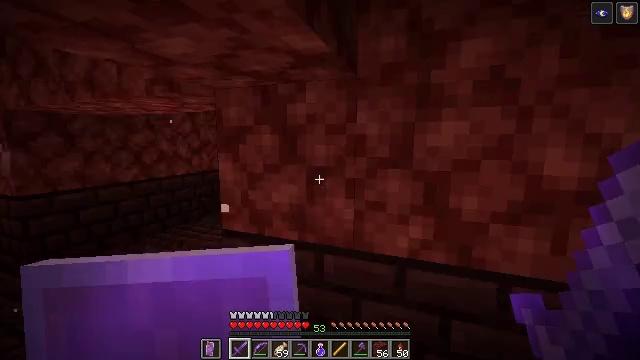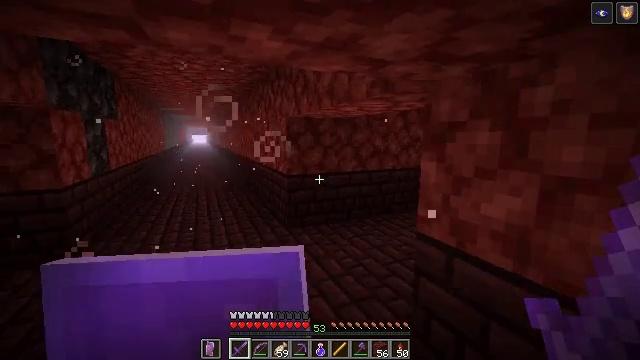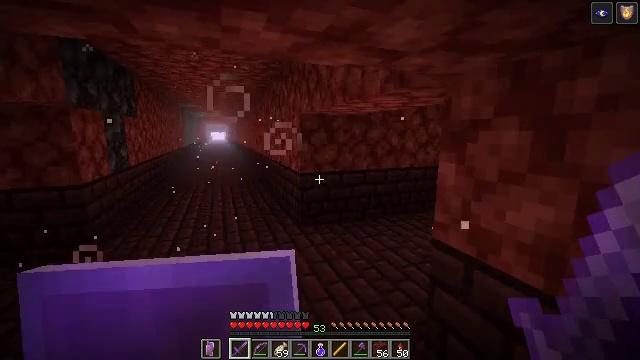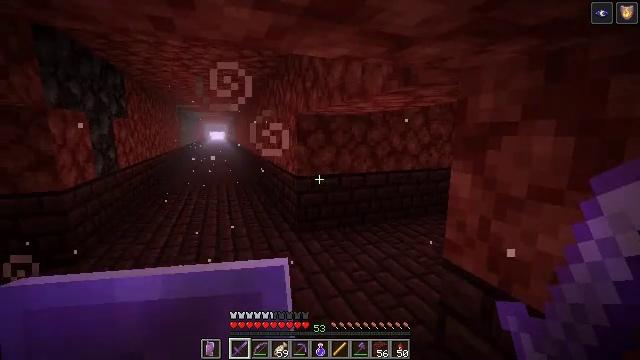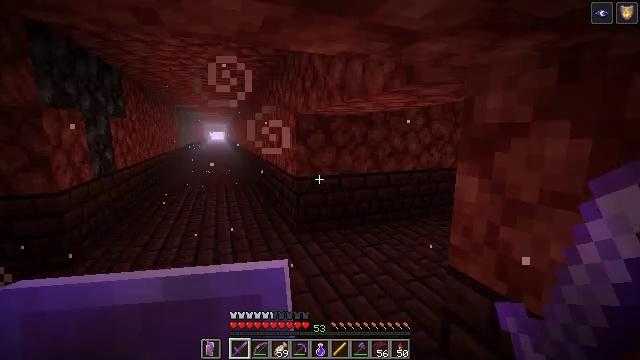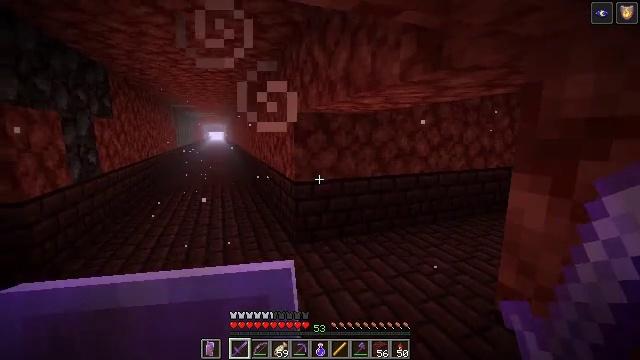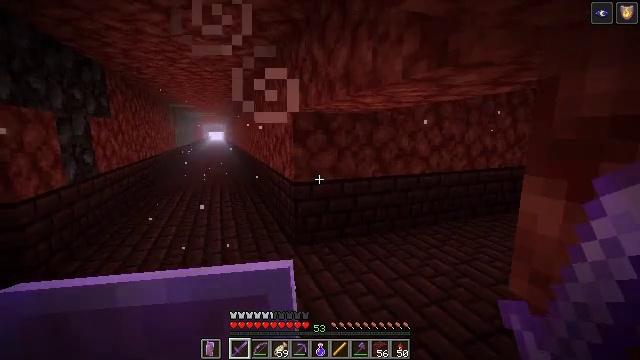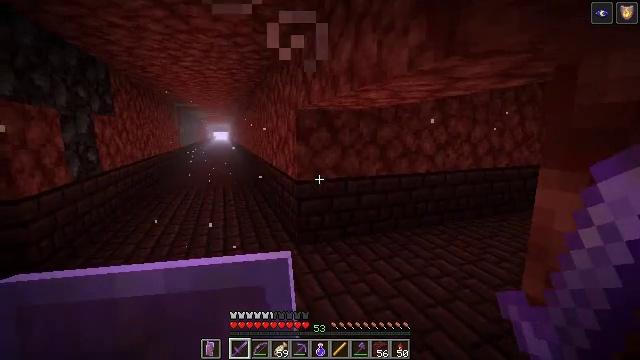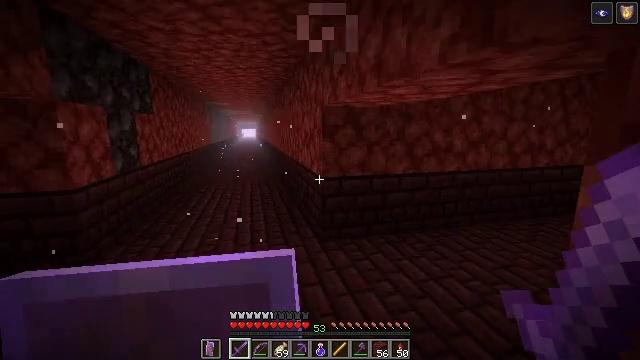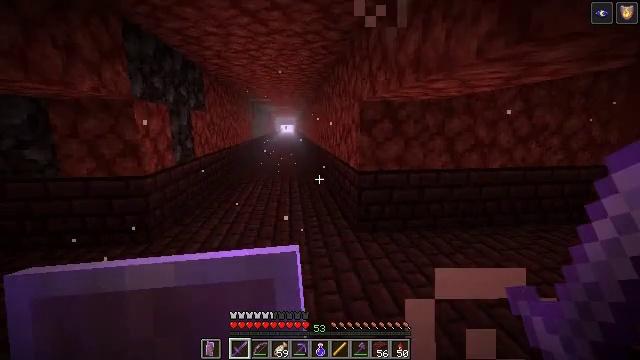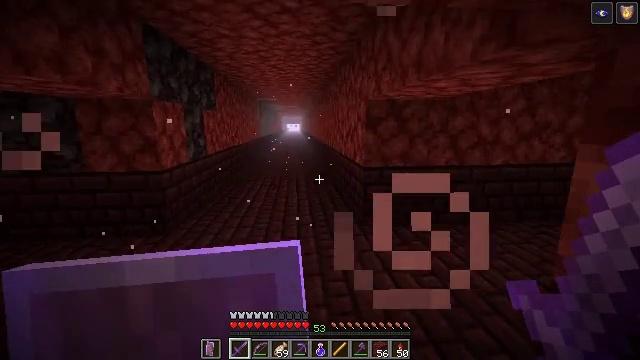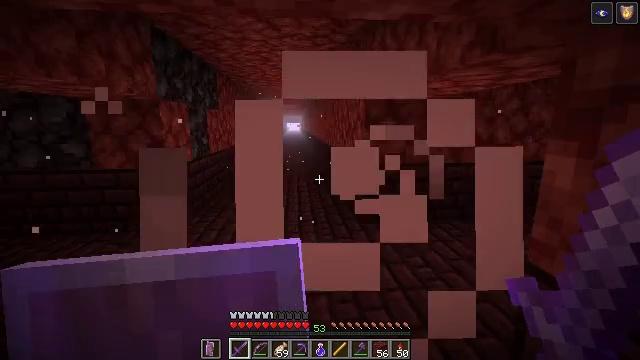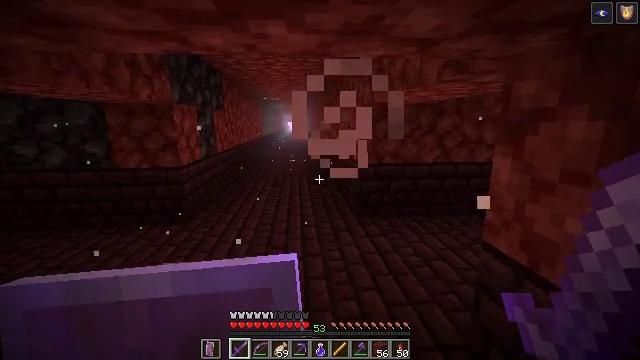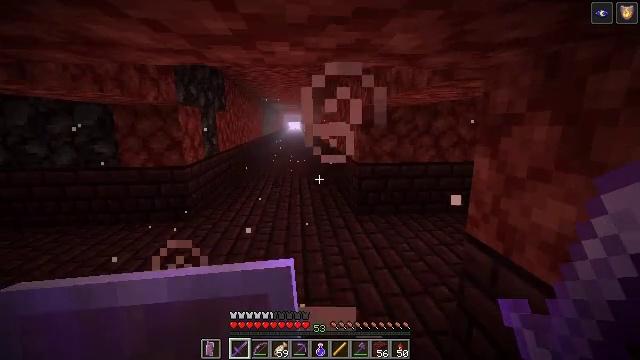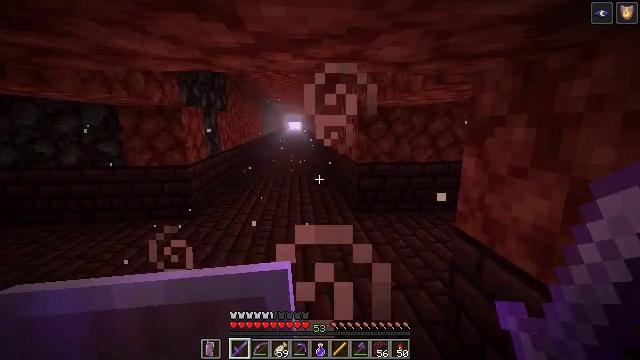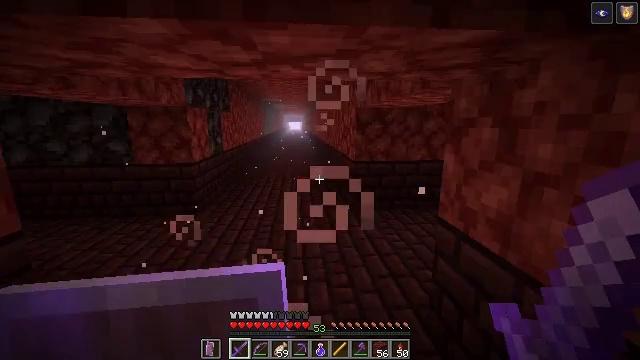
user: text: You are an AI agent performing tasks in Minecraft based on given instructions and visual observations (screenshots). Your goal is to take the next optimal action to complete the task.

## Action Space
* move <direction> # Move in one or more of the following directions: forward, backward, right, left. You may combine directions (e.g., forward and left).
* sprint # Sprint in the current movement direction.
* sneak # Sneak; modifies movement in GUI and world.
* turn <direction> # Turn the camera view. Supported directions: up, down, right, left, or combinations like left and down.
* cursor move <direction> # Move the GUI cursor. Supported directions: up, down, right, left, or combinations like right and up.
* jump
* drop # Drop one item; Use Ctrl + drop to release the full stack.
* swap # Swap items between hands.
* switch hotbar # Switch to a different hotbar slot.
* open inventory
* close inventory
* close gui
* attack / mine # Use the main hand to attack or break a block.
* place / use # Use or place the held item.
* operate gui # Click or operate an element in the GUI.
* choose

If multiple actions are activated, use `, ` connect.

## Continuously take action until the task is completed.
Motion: motion action
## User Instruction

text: Combat the magma cube.
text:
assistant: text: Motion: move forward, turn left
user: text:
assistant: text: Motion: move forward, turn left
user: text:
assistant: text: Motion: move forward
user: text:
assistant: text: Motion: move forward
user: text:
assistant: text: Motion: move forward
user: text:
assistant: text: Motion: no_op
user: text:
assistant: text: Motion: move back
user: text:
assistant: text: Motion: move back, turn left
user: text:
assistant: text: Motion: move back, turn left and down
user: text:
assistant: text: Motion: move back, turn left
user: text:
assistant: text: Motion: move back
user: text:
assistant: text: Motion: move back
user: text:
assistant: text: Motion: move back
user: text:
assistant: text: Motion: move back
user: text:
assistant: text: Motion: move back
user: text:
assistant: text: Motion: move back
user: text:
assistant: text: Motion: move back
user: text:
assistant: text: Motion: move back
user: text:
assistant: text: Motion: move back
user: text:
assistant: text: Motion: move back
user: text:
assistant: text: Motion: move back
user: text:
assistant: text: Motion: move back
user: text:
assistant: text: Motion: move back
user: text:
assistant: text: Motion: move back
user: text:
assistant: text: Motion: move back
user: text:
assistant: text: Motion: move back
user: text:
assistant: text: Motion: move back
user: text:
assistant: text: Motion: move back
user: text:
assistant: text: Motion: move back
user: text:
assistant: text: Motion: move back